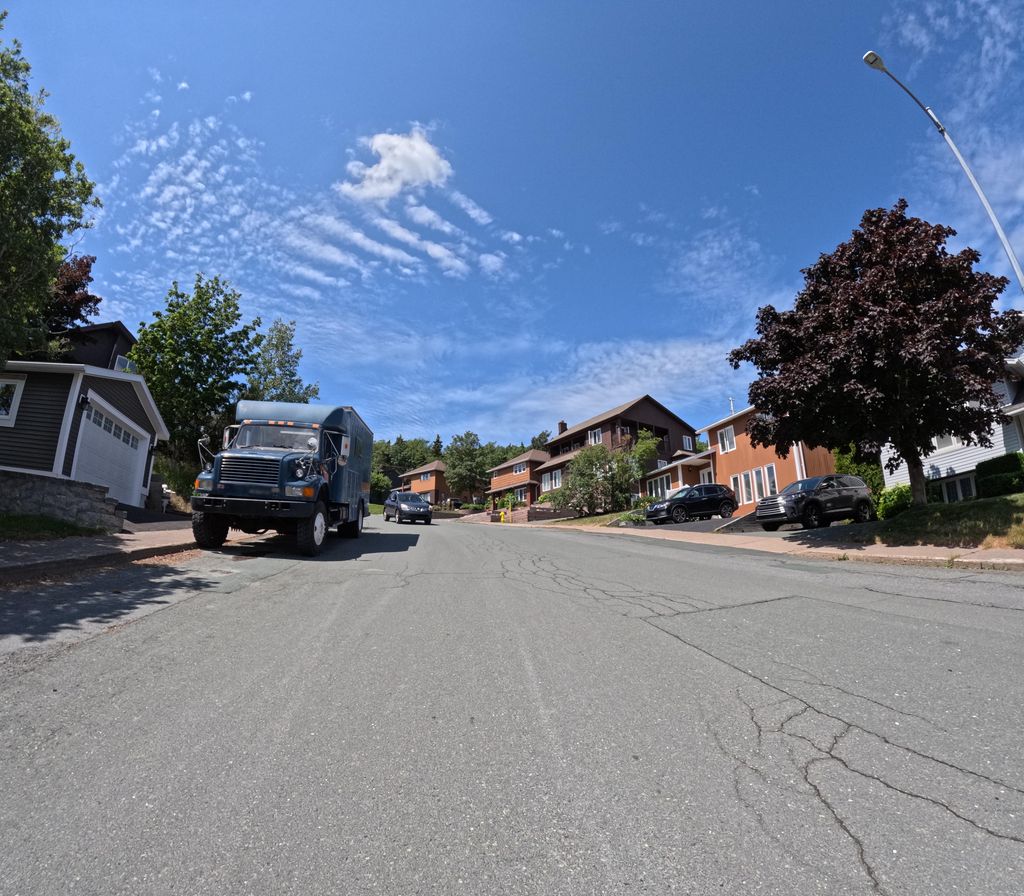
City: st_johns